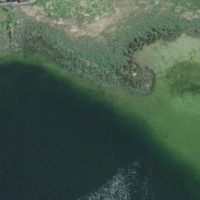
EUNIS habitat code: 14
Species observed at this site:
Acorus calamus